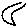
Label: moon